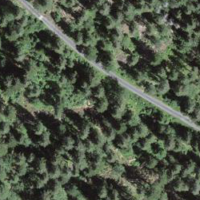
EUNIS habitat code: 43
Species observed at this site:
Clinopodium vulgare